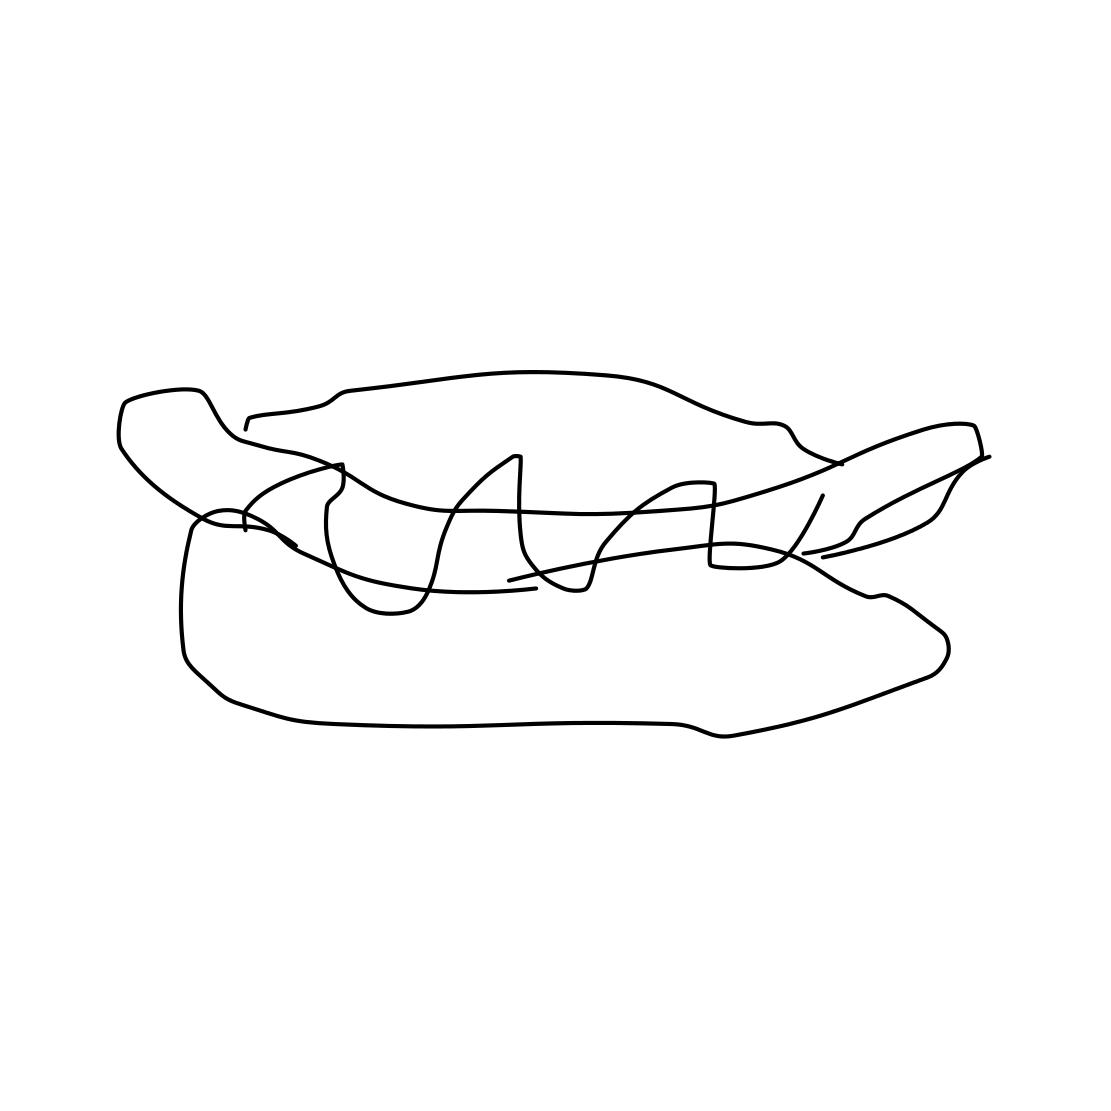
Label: hot-dog